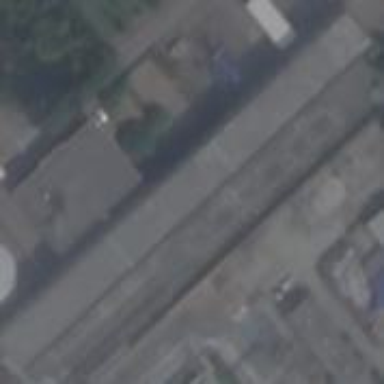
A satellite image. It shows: Industrial building.